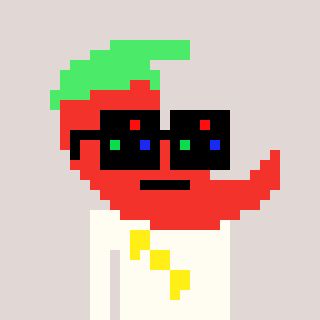
a pixel art character with square black sunglasses, a chilli-shaped head and a grayscale-colored body on a warm background